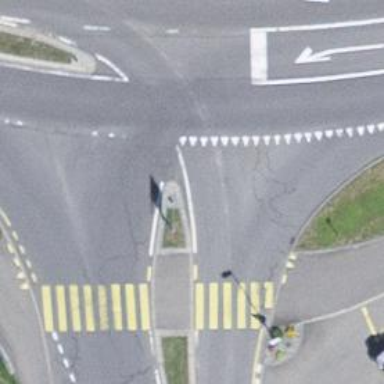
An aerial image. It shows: Road with "give way" sign.